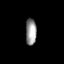
Tissue: prostate
Cell type: T cells
Senescence score: 0.7086
Nuclear area (px): 276
Mean DAPI intensity: 153.627